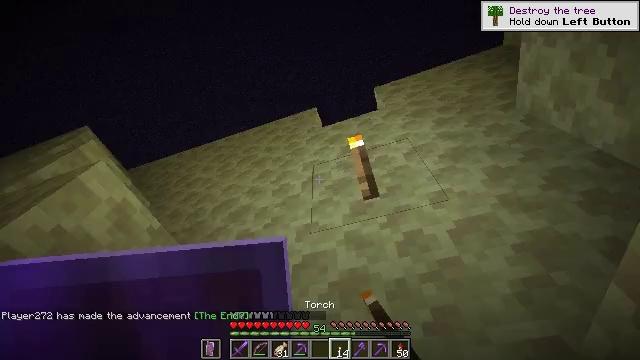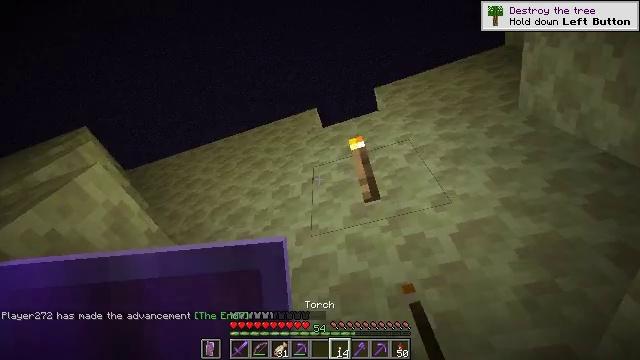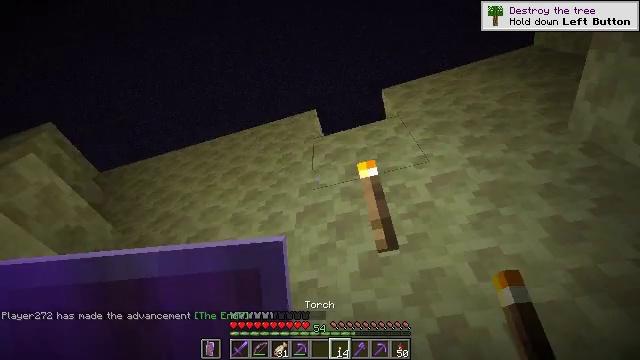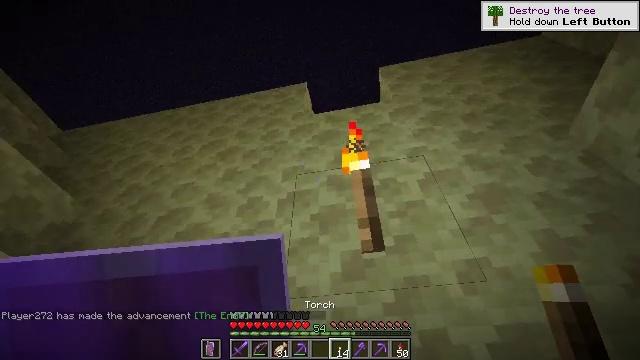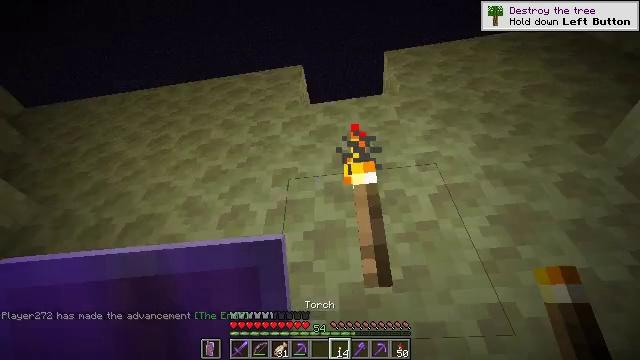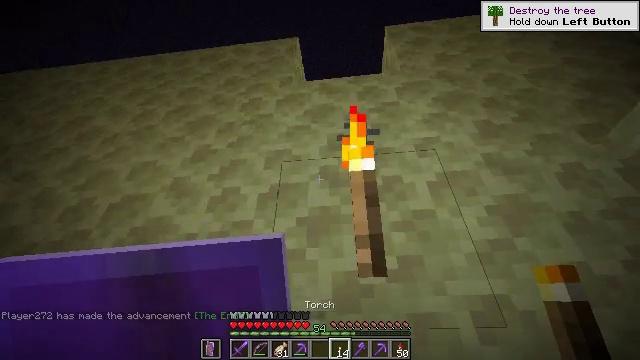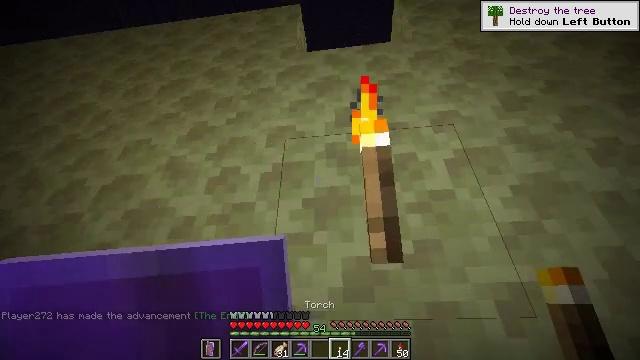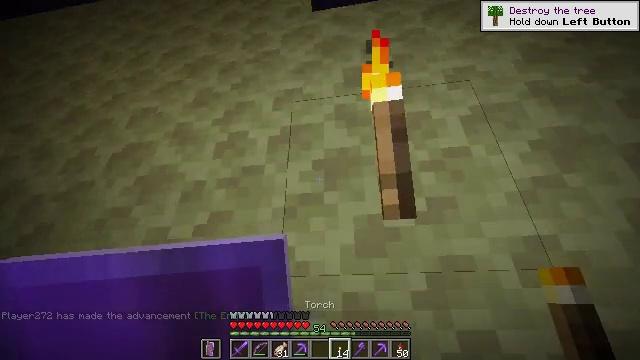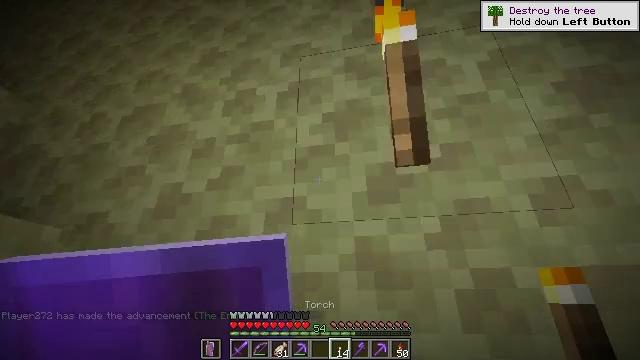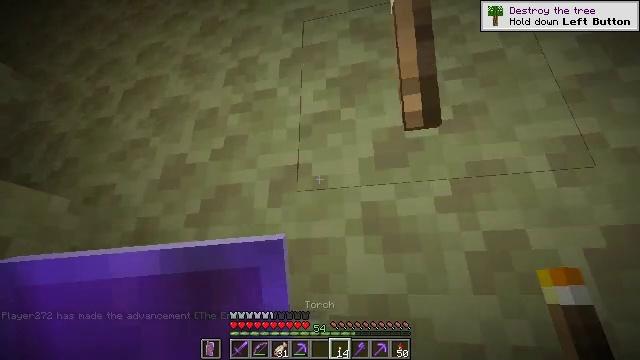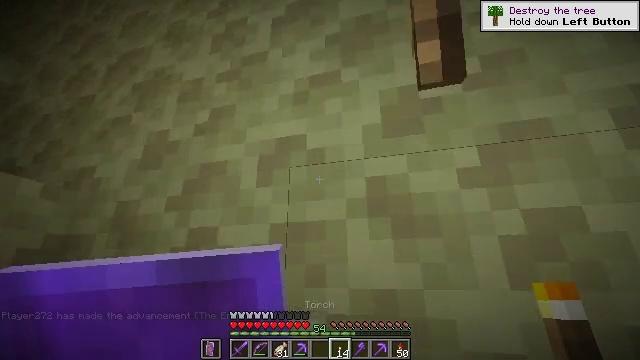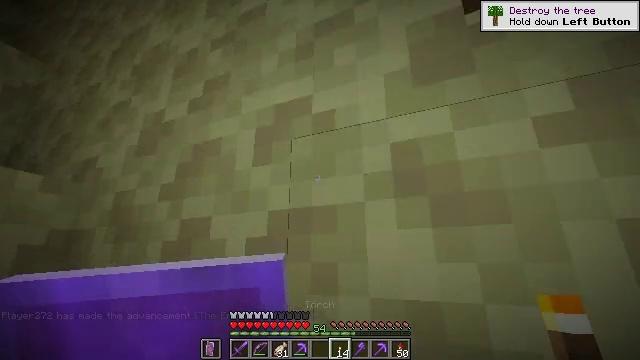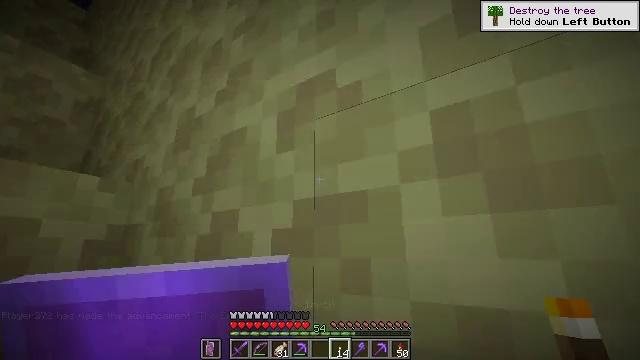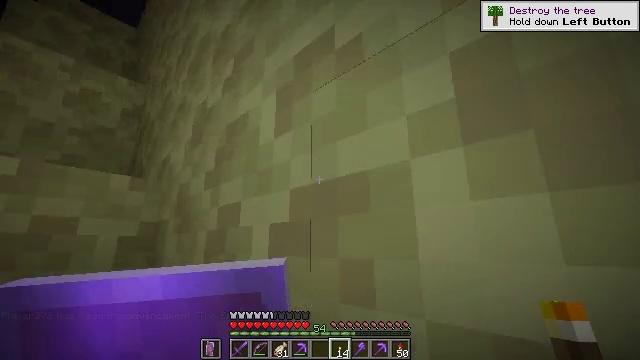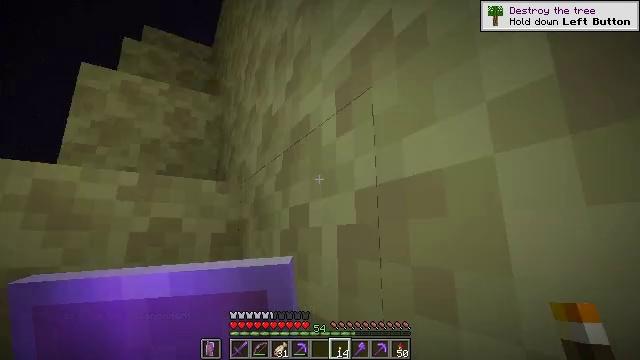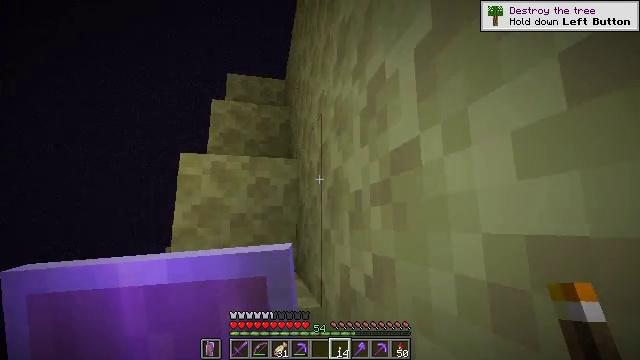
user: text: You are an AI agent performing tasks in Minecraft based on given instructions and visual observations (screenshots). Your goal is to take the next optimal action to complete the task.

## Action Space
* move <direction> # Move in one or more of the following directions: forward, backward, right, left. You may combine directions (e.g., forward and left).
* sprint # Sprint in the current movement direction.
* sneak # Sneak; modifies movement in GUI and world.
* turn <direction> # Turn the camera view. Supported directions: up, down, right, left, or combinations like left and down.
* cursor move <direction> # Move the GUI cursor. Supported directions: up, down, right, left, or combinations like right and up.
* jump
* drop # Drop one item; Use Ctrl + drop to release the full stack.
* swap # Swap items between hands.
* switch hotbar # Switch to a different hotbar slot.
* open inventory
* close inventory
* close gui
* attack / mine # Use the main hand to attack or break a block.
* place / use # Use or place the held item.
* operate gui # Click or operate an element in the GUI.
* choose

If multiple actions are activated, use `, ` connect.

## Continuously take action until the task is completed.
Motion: motion action
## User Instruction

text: Extract end stone with a pickaxe.
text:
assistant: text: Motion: move forward, jump
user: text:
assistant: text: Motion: move forward, turn right and down, jump
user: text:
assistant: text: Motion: move forward, turn right and down, jump
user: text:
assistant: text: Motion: move forward, turn right and down, jump
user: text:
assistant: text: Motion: move forward, turn right and down, jump
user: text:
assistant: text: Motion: move forward, turn down, jump
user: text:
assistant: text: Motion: move forward, turn left and down, jump
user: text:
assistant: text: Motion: move forward, turn left and down
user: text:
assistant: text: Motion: move forward, turn left and down
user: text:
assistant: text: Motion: move forward, turn left and down
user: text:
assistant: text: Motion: move forward, turn left and down
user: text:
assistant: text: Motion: move forward, sprint, turn left and down
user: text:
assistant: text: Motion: move forward, sprint, turn left and down
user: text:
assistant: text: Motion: move forward, sprint, turn left and down, jump
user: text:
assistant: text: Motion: move forward, sprint, turn left and down, jump
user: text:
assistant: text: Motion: move forward, sprint, turn left and down, jump
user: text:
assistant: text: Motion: move forward, sprint, jump
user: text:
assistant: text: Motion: move forward, sprint, jump
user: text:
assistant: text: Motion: move forward, sprint
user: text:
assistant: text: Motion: move forward, sprint
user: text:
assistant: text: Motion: move forward, sprint
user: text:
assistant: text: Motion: move forward, sprint, turn left and down
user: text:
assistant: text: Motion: move forward, sprint
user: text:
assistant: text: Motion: move forward, sprint
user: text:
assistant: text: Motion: move forward, sprint, turn left and down, jump
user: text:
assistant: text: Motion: move forward, sprint, turn left and down, jump
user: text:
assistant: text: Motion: move forward, sprint, jump
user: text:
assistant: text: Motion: move forward, sprint, jump
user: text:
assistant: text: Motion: move forward, sprint
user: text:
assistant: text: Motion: move forward, sprint